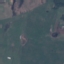
Land use / land cover class: Pasture